Interaction volume radius: 5 \u00c5
Interaction volume height: 10 \u00c5
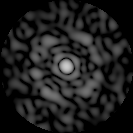
Disorder parameter: 0.8192